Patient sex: F
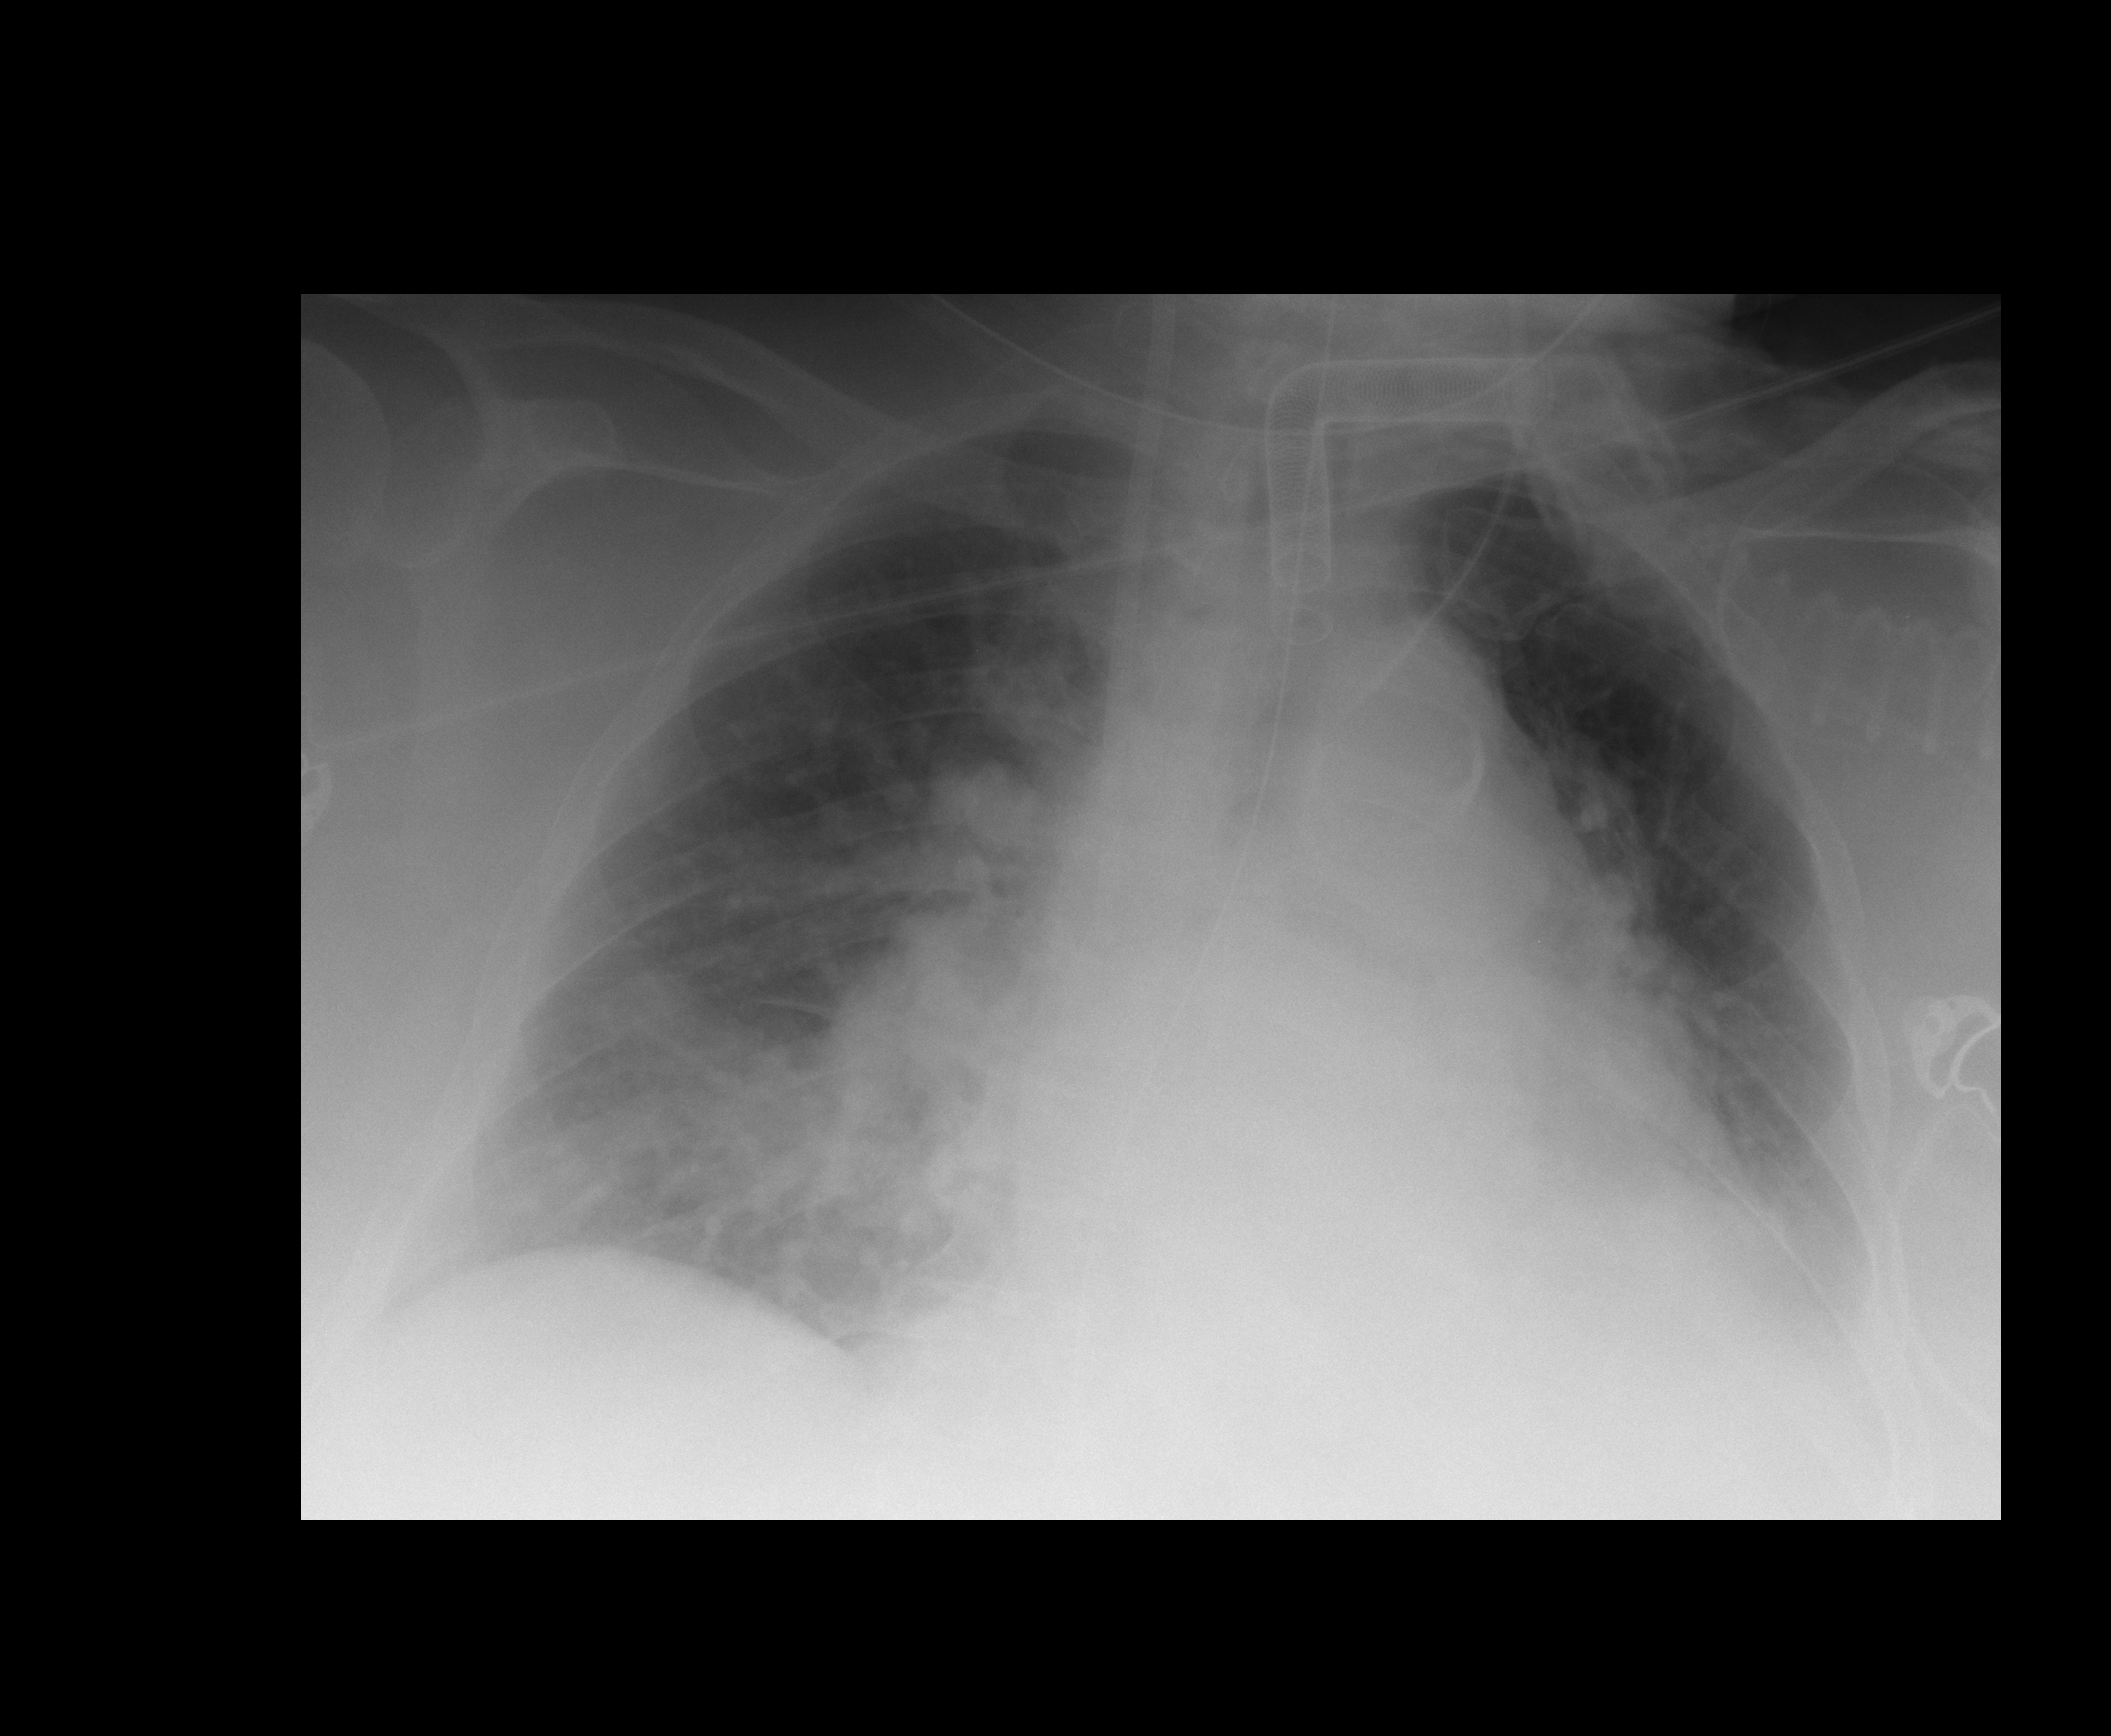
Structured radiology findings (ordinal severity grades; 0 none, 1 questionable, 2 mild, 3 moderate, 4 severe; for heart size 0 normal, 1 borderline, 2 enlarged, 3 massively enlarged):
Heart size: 3
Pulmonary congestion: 2
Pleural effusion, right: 0
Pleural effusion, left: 2
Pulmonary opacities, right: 2
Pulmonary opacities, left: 0
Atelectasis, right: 1
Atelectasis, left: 2